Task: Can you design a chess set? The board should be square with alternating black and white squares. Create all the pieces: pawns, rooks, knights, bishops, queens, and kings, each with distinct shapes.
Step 1758:
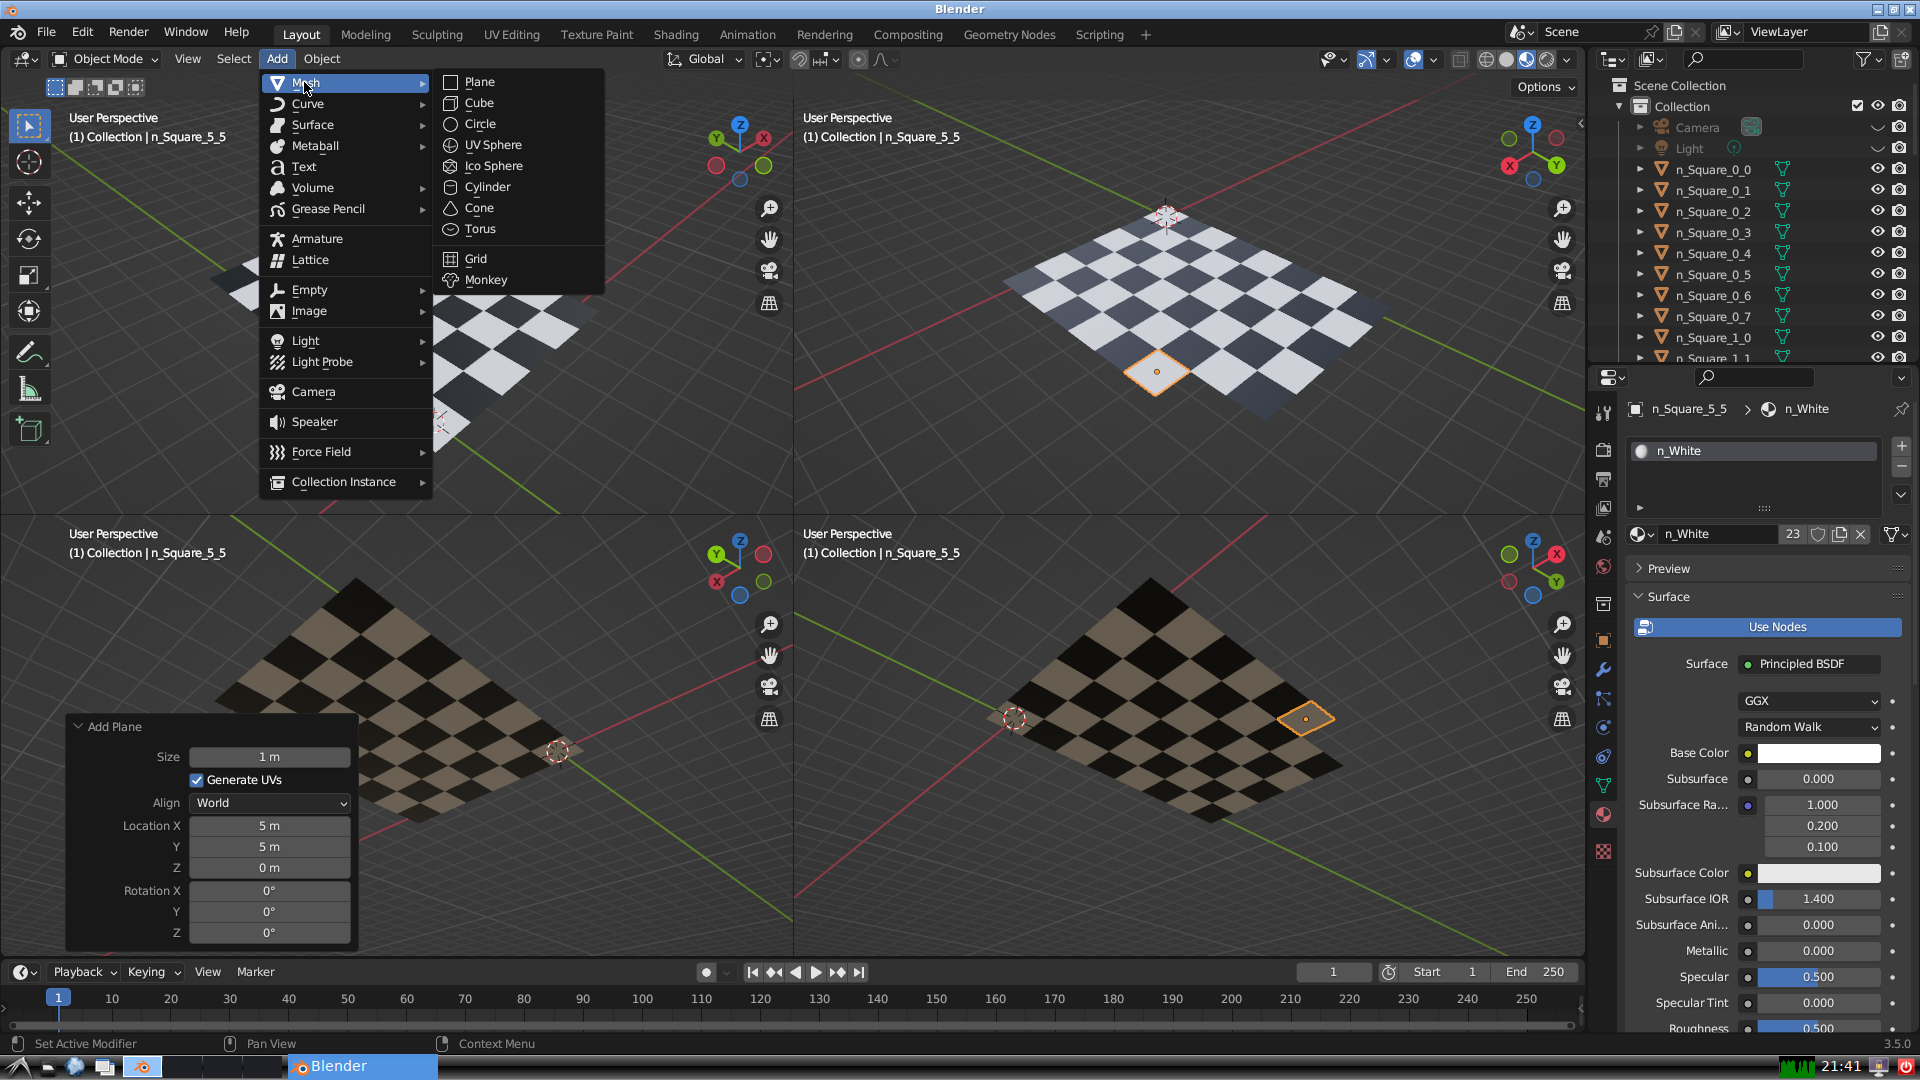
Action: {"mouse_move": [499, 79]}